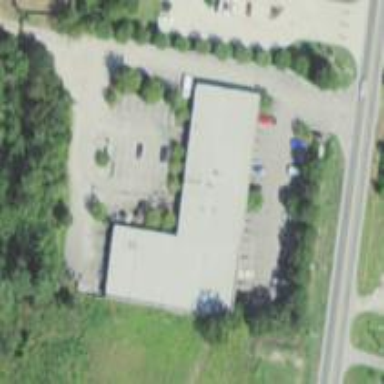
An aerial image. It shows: Retail building.